Question: Why do I get this warning in Xcode 4.3.1?

Thanks.
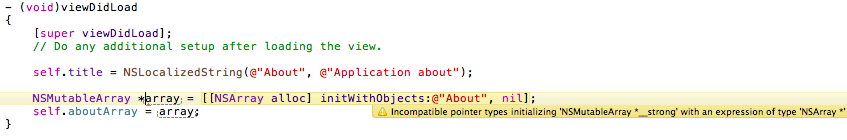
Answer: You are allocating an NSArray instead of an NSMutableArray ?